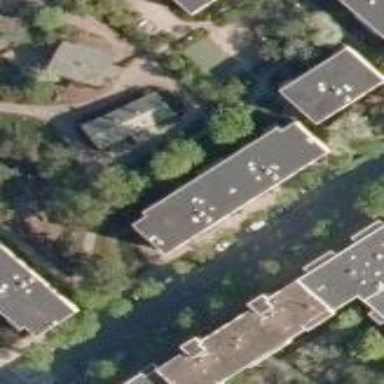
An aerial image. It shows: White apartments with flat roof made of tar paper.